Два диска, по которым равномерно распределены заряды $q$ и $-q$, могут двигаться без трения в длинном непроводящем теплоизолированном цилиндре, расположенном горизонтально (см. рисунок).  Расстояние между дисками много меньше их радиуса. Между дисками находится некоторое количество гелия, за дисками газа нет, система находится в равновесии. Заряды дисков мгновенно уменьшают вдвое, после чего ожидают прихода системы в равновесие.
Пренебрегая теплообменом, найдите, во сколько раз изменятся температура газа и расстояние между дисками.
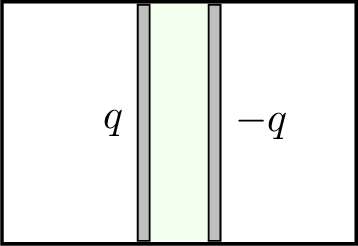
Решение: Обозначим через $V, P$ и $T$ начальные значения объёма, давления и температуры газа, $d$ — начальное расстояние между дисками, а теми же буквами с добавлением индекса $1$ — соответствующие параметры в конечном состоянии. Так как расстояние между дисками много меньше их радиуса, напряжённость поля диска можно вычислять, считая его равномерно заряженной бесконечной плоскостью: $$ E=\frac{q}{2 \varepsilon_{0} S}, $$ где $S$ — площадь дисков. Тогда на второй диск со стороны первого действует сила $F=q E$, которая должна уравновешиваться давлением газа $$ P=\frac{F}{S}=\frac{q E}{S}=\frac{q^{2}}{2 \varepsilon_{0} S^{2}}. $$ Отсюда находим равновесное значение давления после уменьшения зарядов: $$ P_{1}=\frac{P}{4}. $$ Рассмотрим систему, состоящую из газа и заряженных пластин. Её энергия равна сумме электростатической энергии и внутренней энергии газа. Электростатическую энергия системы вычислим как энергию плоского конденсатора: $$ W_{c}=\frac{q^{2}}{2 C}=\frac{q^{2} d}{2 \varepsilon_{0} S}=\frac{q^{2}}{2 \varepsilon_{0} S^{2}} \cdot(S d)=P V. $$ Заметим, что в эту формулу входит именно равновесное значение давления при данном заряде пластин, даже если пластины не находятся в равновесии. Энергия системы сразу после изменения заряда пластин: $$ W=\frac{3}{2} P V+P_{1} V=\frac{7}{4} P V=\frac{7}{4} \nu R T. $$ Конечная энергия системы $$ W_{1}=P_{1} V_{1}+\frac{3}{2} P_{1} V_{1}=\frac{5}{2} P_{1} V_{1}=\frac{5}{2} \nu R T_{1}. $$ Из закона сохранения энергии $W=W_{1}$ получаем $$ T_{1}=\frac{7}{10} T. $$ Зная отношение начальных и конечных температур и давлений газа, находим из уравнения состояния отношение объемов, равное отношению расстояний между пластинами: $$ \frac{d_{1}}{d}=\frac{V_{1}}{V}=\frac{T_{1} / P_{1}}{T / P}=\frac{T_{1}}{T} \cdot \frac{P}{P_{1}}=\frac{14}{5}. $$
Ответ: $$ T_{1}=\frac{7}{10} T. $$ $$ \frac{d_{1}}{d}=\frac{14}{5}. $$
Темы:
T, Термодинамика, Электрическое давление, Всероссийские, Неравновесный процесс